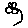
Label: flower